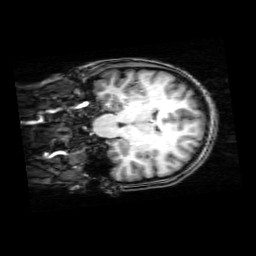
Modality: T1w
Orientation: coronal
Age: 18
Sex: female
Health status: healthy
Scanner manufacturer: philips
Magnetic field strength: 3 T
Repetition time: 0.008 s
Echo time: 0.0037 s